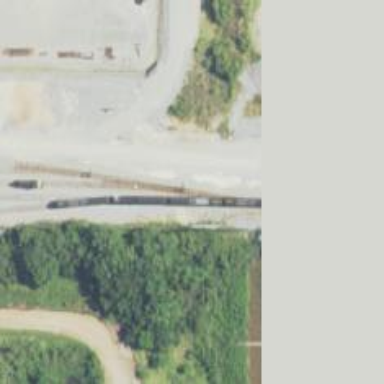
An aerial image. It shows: Railway spur service.